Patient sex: M
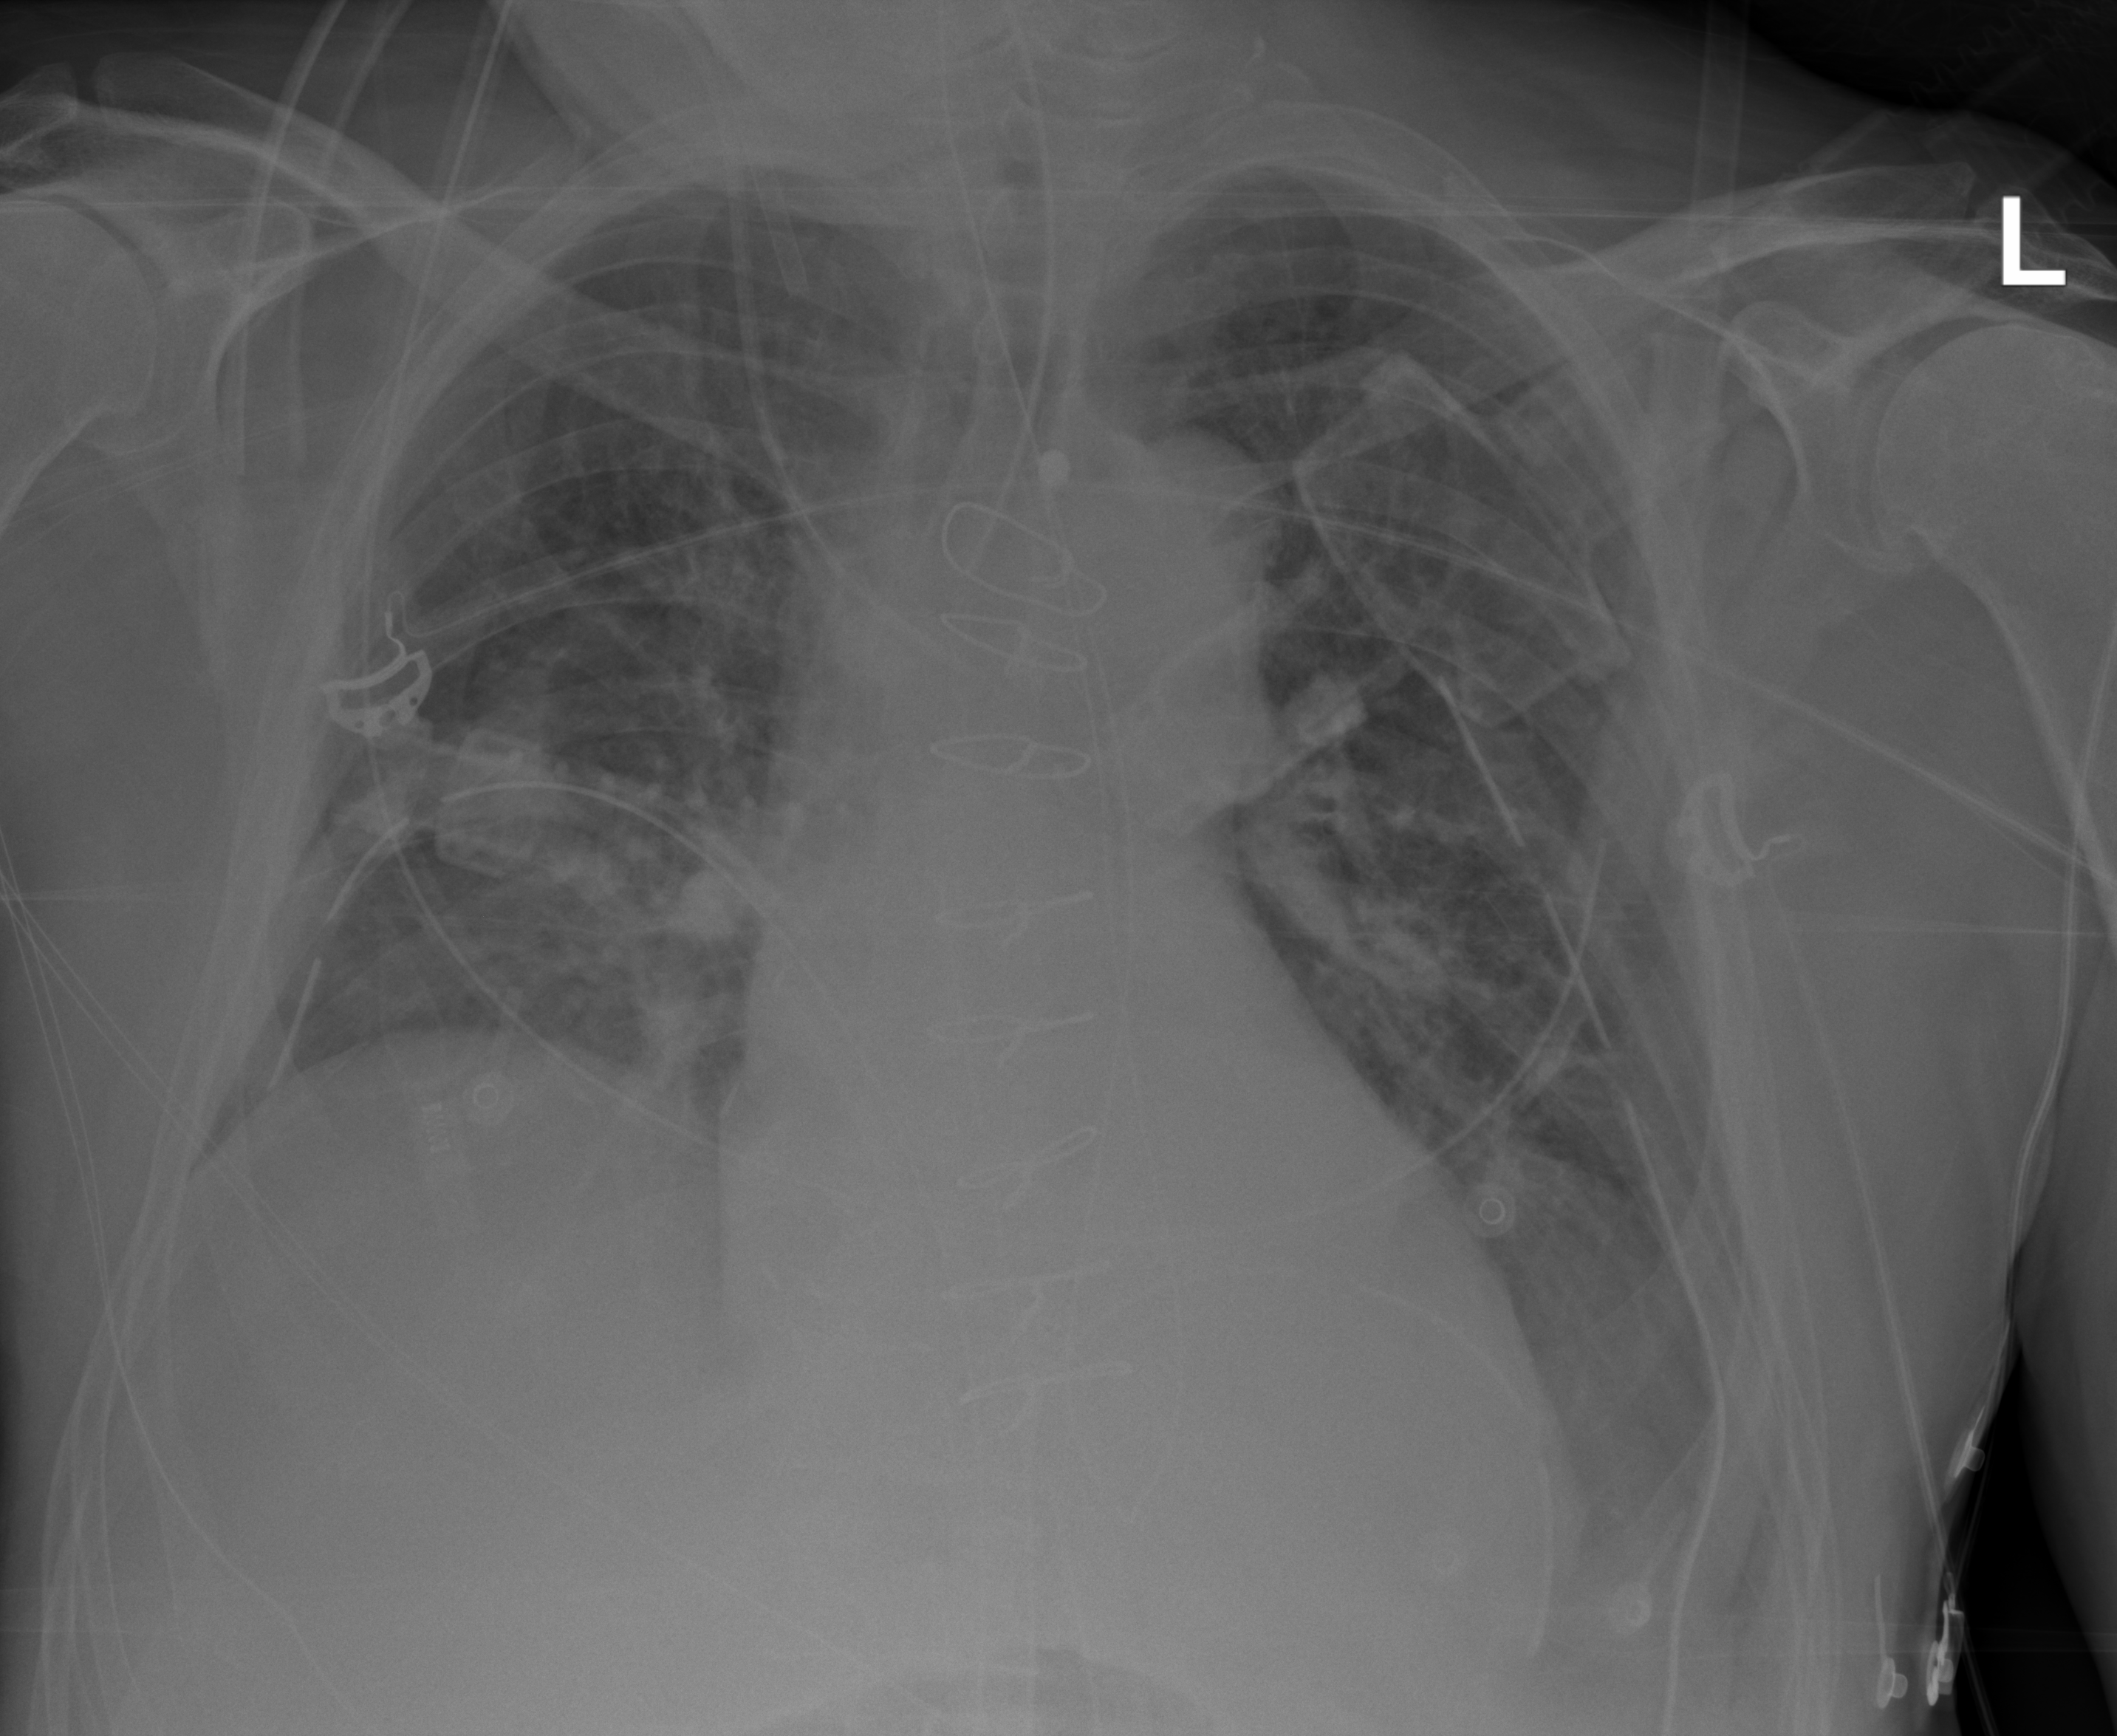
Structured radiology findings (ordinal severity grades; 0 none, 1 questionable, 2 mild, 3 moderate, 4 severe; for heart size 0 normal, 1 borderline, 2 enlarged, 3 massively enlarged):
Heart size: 2
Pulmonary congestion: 3
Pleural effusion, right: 0
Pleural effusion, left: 0
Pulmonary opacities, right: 3
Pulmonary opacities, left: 3
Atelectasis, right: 2
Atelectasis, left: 2